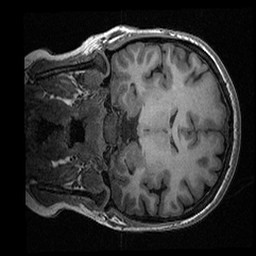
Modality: T1w
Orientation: coronal
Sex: female
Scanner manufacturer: ge
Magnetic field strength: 3 T
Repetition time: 0.0064 s
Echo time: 0.00281 s